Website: lowes
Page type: cart
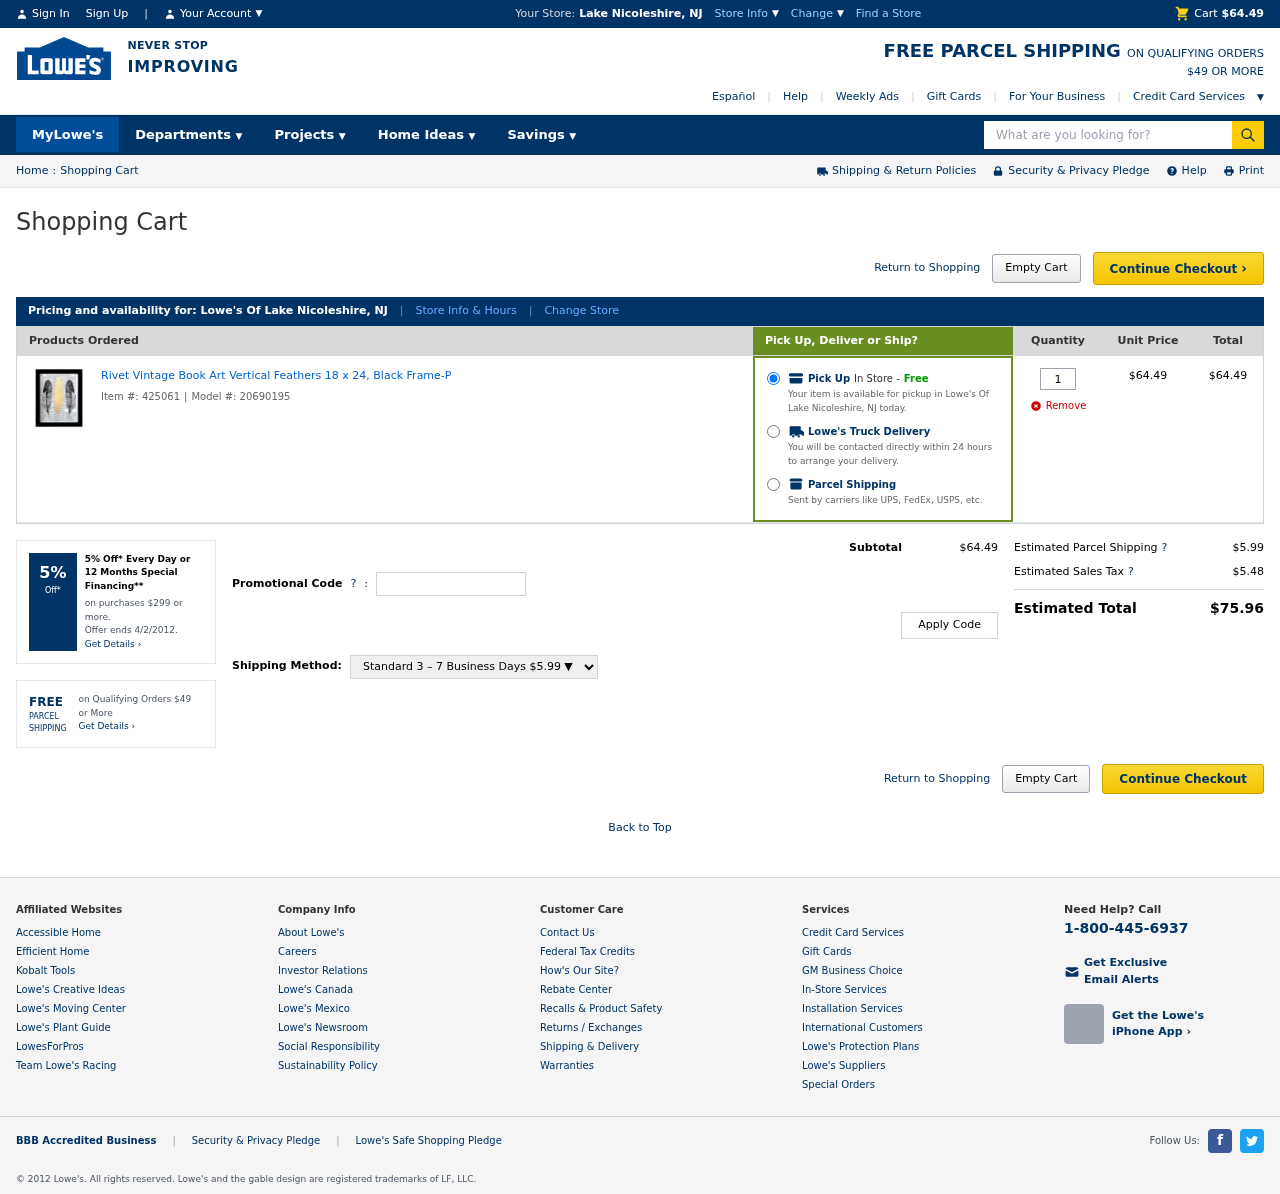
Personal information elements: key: PII_CITY_STATE
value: Lake Nicoleshire, NJ
Product elements: key: PRODUCT1_NAME
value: Rivet Vintage Book Art Vertical Feathers 18 x 24, Black Frame-P
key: PRODUCT1_PRICE
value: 64.49
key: PRODUCT1_QUANTITY
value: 1
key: PRODUCT1_ITEM_NUMBER
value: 425061
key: PRODUCT1_MODEL_NUMBER
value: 20690195
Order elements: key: ORDER_SUBTOTAL
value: $64.49
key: ORDER_ITEM_TOTAL
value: $64.49
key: ORDER_SHIPPING
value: $5.99
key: ORDER_TAX
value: $5.48
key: ORDER_TOTAL
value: $75.96
Search elements: key: HEADER_SEARCH
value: What are you looking for?